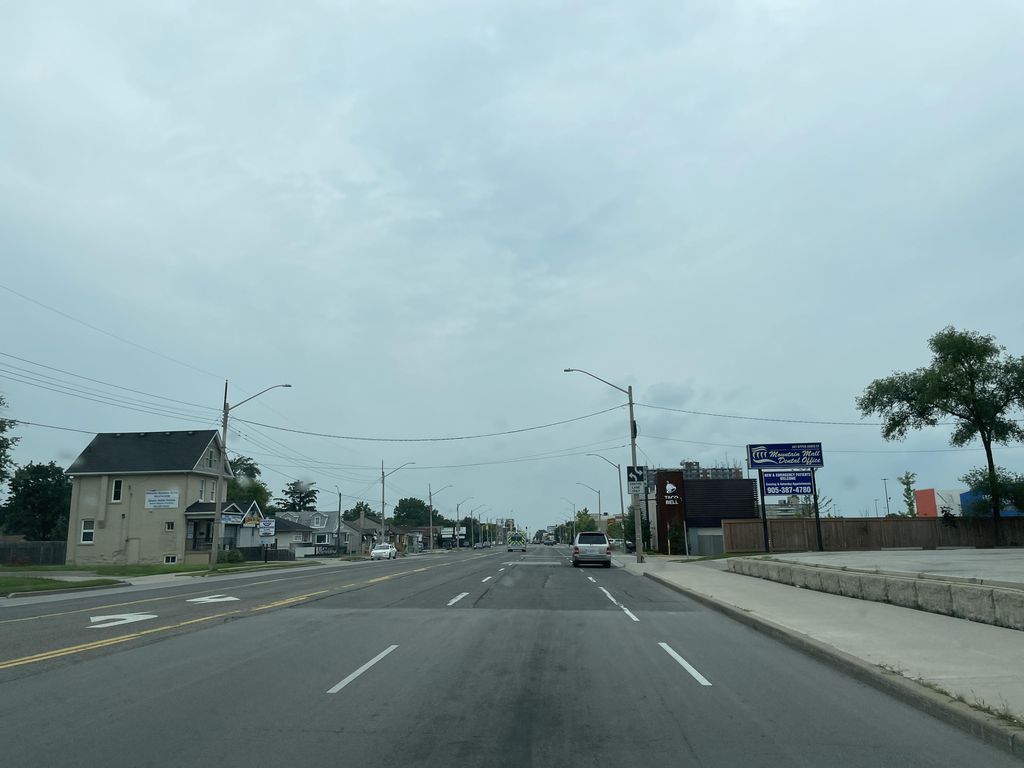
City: hamilton